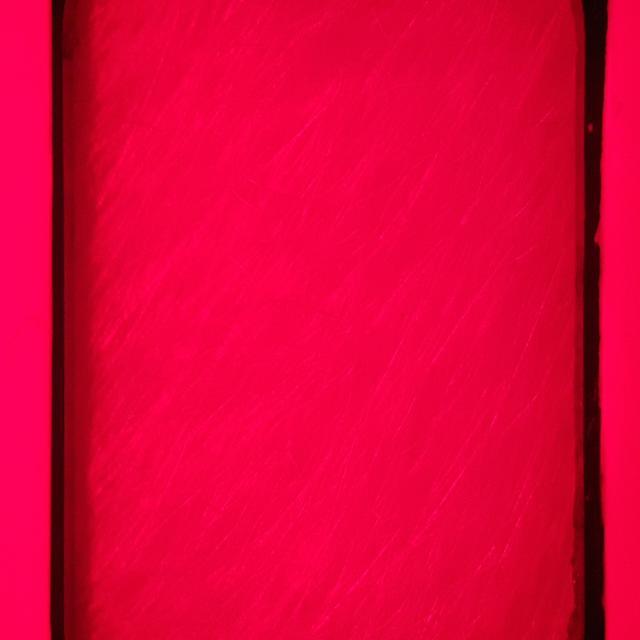
Healthy canine skin — no visible lesions, inflammation, or abnormalities. The skin and coat appear normal.